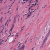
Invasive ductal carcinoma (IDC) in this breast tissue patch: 1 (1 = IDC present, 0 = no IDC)